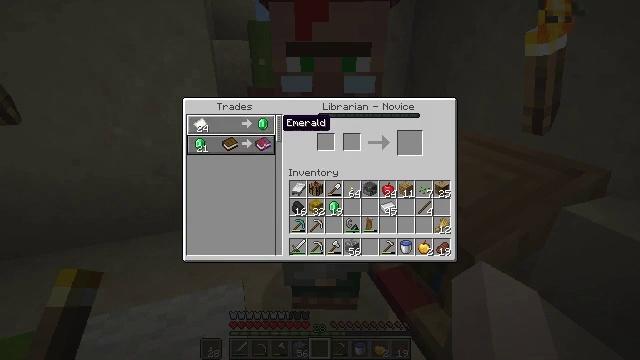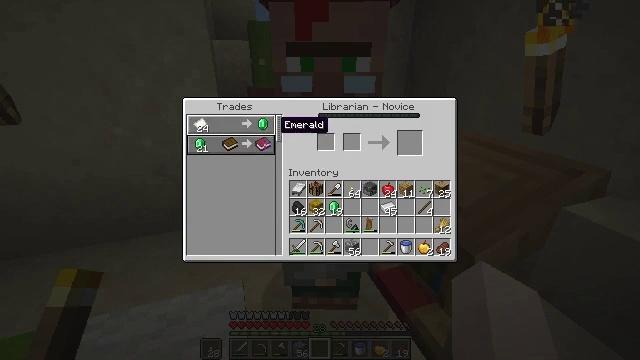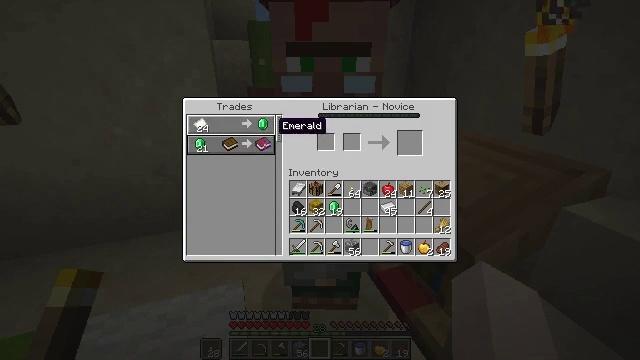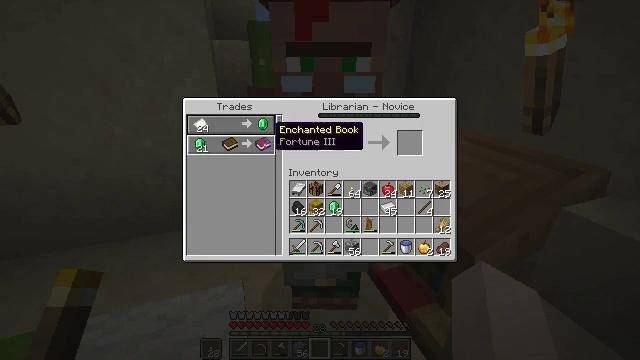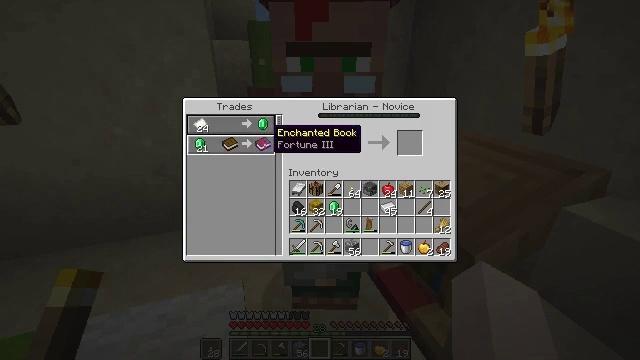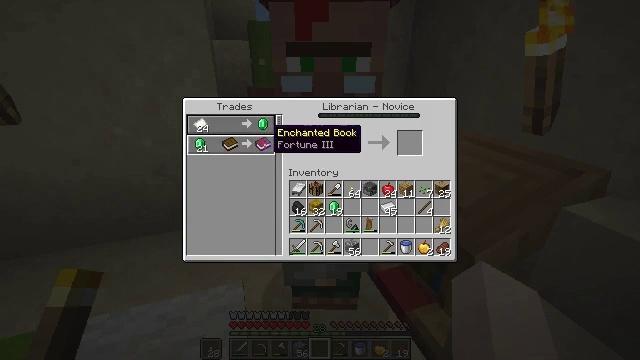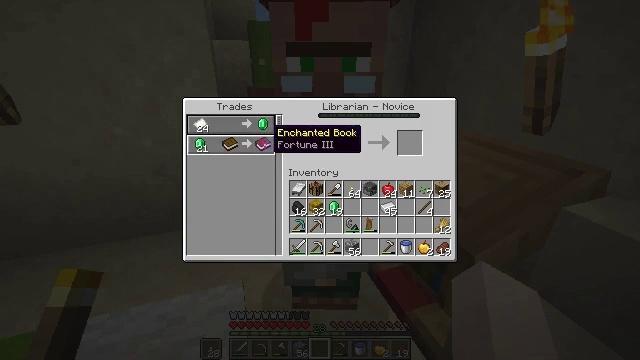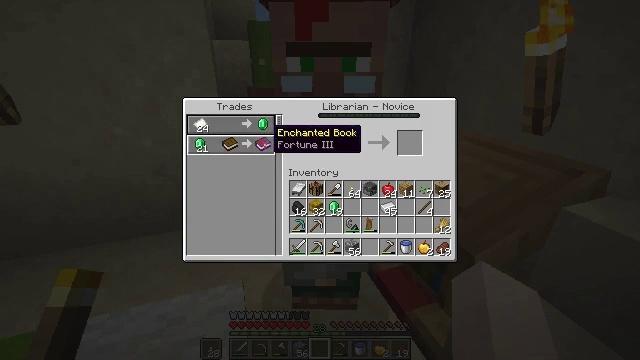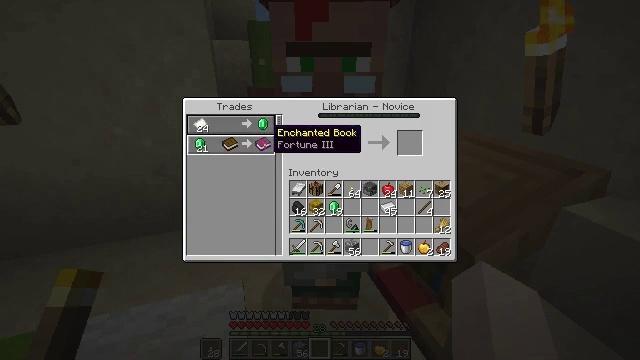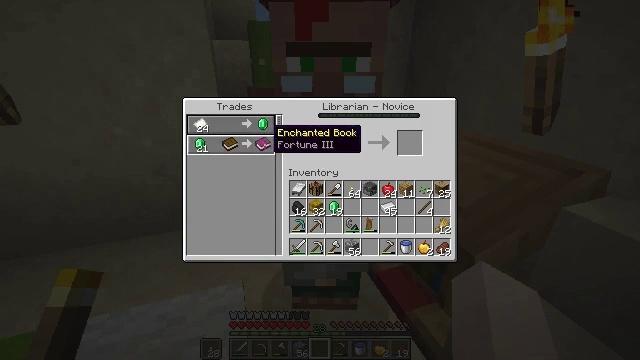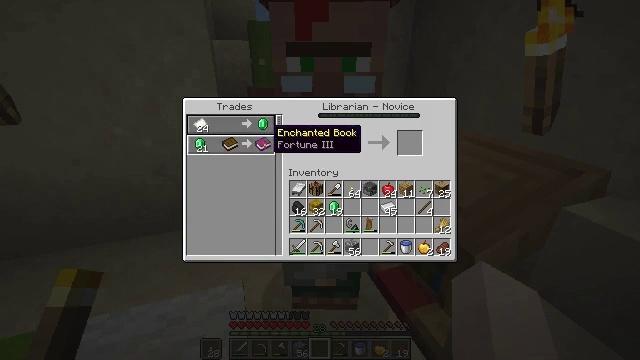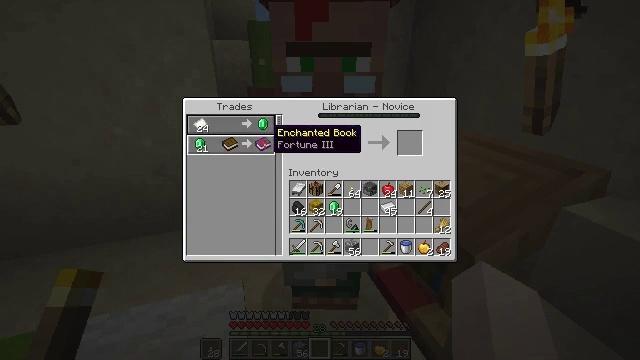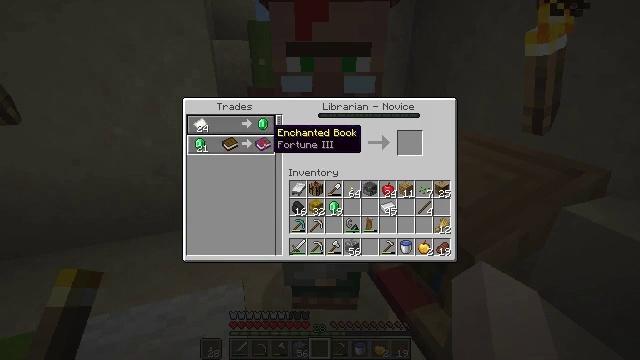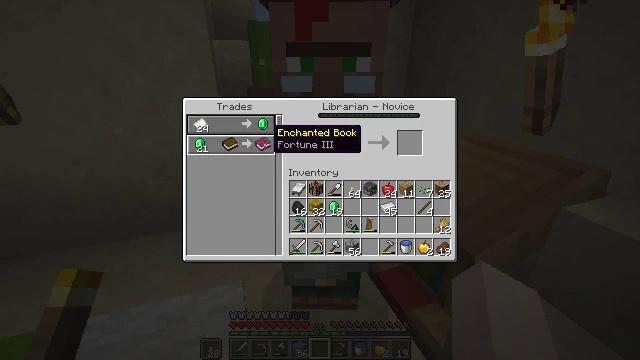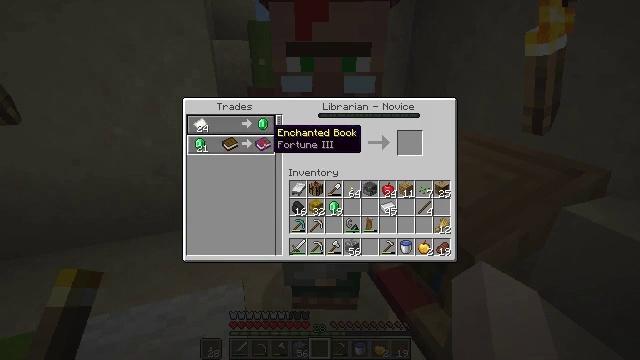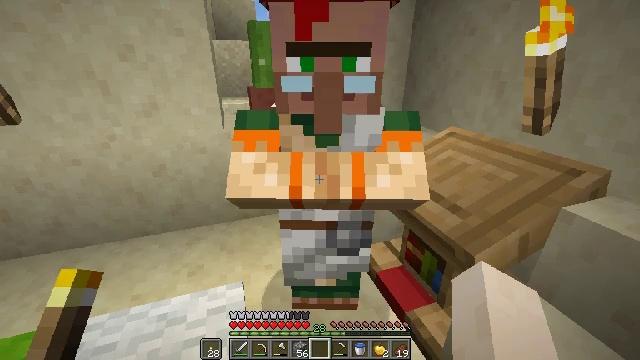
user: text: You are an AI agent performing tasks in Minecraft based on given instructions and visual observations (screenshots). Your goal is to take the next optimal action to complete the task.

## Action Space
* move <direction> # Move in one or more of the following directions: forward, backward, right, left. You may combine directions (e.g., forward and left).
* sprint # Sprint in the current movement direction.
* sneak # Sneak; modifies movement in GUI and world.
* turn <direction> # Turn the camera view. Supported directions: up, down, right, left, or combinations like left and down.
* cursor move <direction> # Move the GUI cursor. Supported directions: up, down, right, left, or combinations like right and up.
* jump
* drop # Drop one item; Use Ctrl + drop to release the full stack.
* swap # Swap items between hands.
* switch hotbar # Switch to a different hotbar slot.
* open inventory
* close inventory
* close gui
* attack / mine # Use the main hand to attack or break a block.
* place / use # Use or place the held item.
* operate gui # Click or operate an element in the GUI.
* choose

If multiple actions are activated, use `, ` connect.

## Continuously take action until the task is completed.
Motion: motion action
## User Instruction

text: Attack the bookshelf to recycle it.
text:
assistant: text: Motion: no_op
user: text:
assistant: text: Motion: no_op
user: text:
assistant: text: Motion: no_op
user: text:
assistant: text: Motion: no_op
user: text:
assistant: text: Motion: no_op
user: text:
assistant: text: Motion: no_op
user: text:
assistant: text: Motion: no_op
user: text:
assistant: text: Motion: no_op
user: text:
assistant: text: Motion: no_op
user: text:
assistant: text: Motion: no_op
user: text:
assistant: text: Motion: no_op
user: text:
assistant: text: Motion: no_op
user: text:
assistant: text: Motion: no_op
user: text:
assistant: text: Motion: no_op
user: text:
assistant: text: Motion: no_op
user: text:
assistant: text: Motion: close gui
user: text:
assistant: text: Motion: no_op
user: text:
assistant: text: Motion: no_op
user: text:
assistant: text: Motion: no_op
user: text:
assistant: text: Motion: turn left
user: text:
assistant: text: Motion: turn left
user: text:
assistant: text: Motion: turn left
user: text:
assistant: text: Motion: turn left
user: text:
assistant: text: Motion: turn left
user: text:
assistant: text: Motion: move forward, turn left and up
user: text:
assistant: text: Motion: move forward, turn left and up
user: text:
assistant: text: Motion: move forward
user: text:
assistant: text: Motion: move forward
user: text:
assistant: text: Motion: move forward
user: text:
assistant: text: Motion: move forward